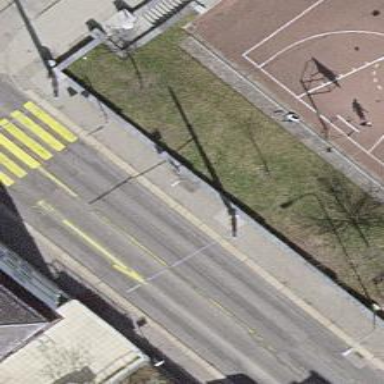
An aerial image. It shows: Bus stop with platform for public transport.